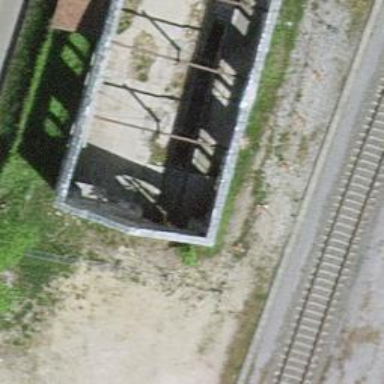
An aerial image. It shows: Abandoned railway yard with one track.